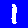
Digit: 1